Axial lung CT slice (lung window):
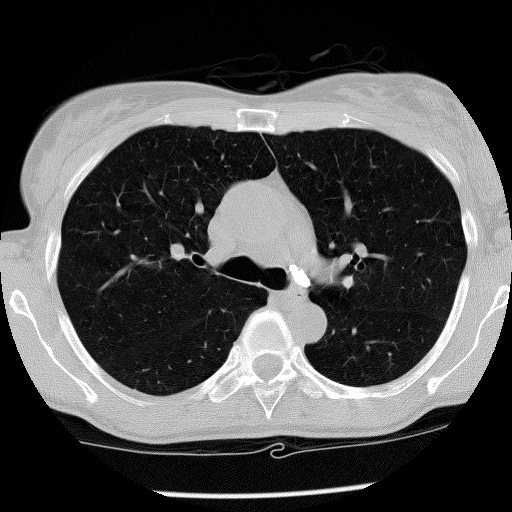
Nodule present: no